Aerial crown-view tile of a tropical tree (Barro Colorado Island, Panama), acquired 20250715:
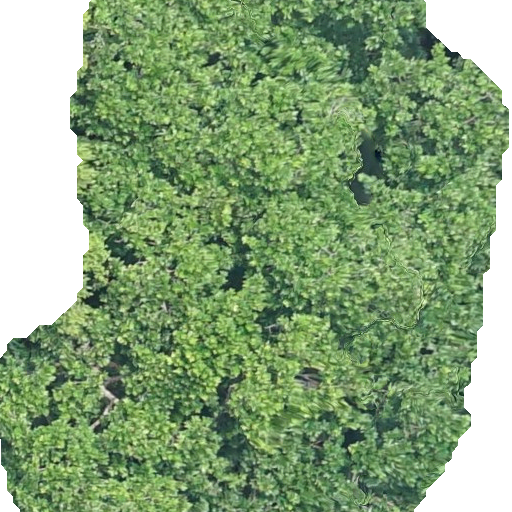
Species: Anacardium excelsum
GBIF accepted scientific name: Anacardium excelsum
Crown area: 389.649 m²